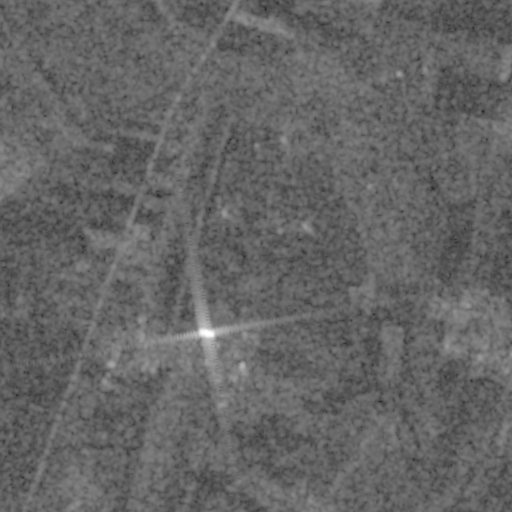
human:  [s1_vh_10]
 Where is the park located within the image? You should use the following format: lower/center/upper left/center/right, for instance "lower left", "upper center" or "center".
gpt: The park is located in the lower center of the image.
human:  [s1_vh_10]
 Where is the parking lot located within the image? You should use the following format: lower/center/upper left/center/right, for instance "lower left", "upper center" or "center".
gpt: The parking lot is located in the lower center of the image.
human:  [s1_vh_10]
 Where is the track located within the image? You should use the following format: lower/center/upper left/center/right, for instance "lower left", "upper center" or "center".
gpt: There is no track in the image.

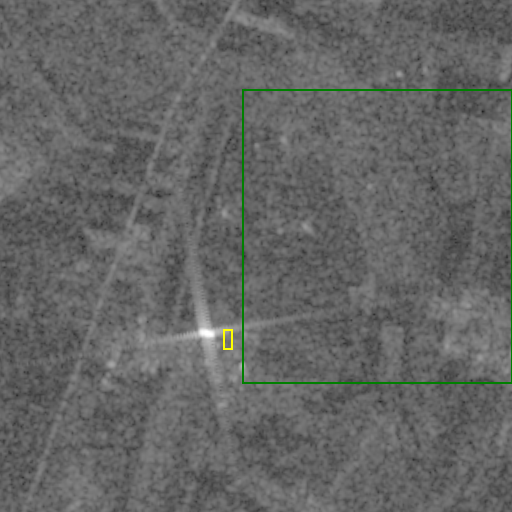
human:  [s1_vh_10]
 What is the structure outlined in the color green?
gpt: The structure outlined in green is a crop field.
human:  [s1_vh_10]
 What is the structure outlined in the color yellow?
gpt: The structure outlined in yellow is a park.
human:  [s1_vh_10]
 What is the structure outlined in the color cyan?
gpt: There is no cyan outline.